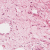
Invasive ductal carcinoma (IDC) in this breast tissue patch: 0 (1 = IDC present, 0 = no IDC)